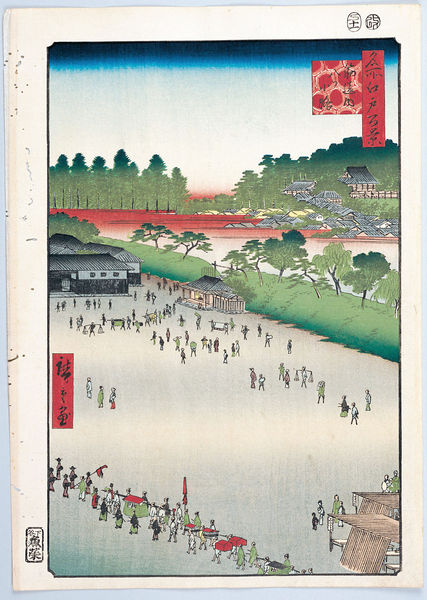
Titel: 100 berühmte Ansichten von Edo
Künstler: Utagawa Hiroshige
Schlagwörter: baum, blau, bäume, gelb, grün, landschaft, menschen, bunt, haus, rot, schirm, fest, bild, hütte, holzschnitt, japan, fahne, gepäck, markt, platz, schriftzeichen, tor, verkäufer, waage, orient, schlange, chinesisch, china, marktplatz, prozession, umzug, tempel, träger, waagen, stände, sänfte, samurai, wasserträger, koreanisch